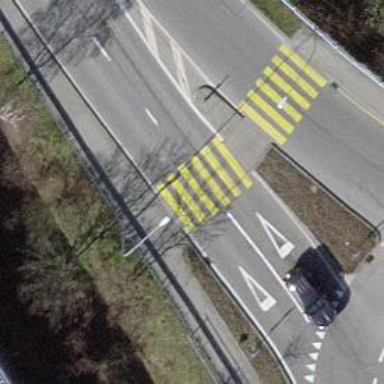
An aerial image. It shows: Uncontrolled zebra crossing on the road.